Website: apple
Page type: cart
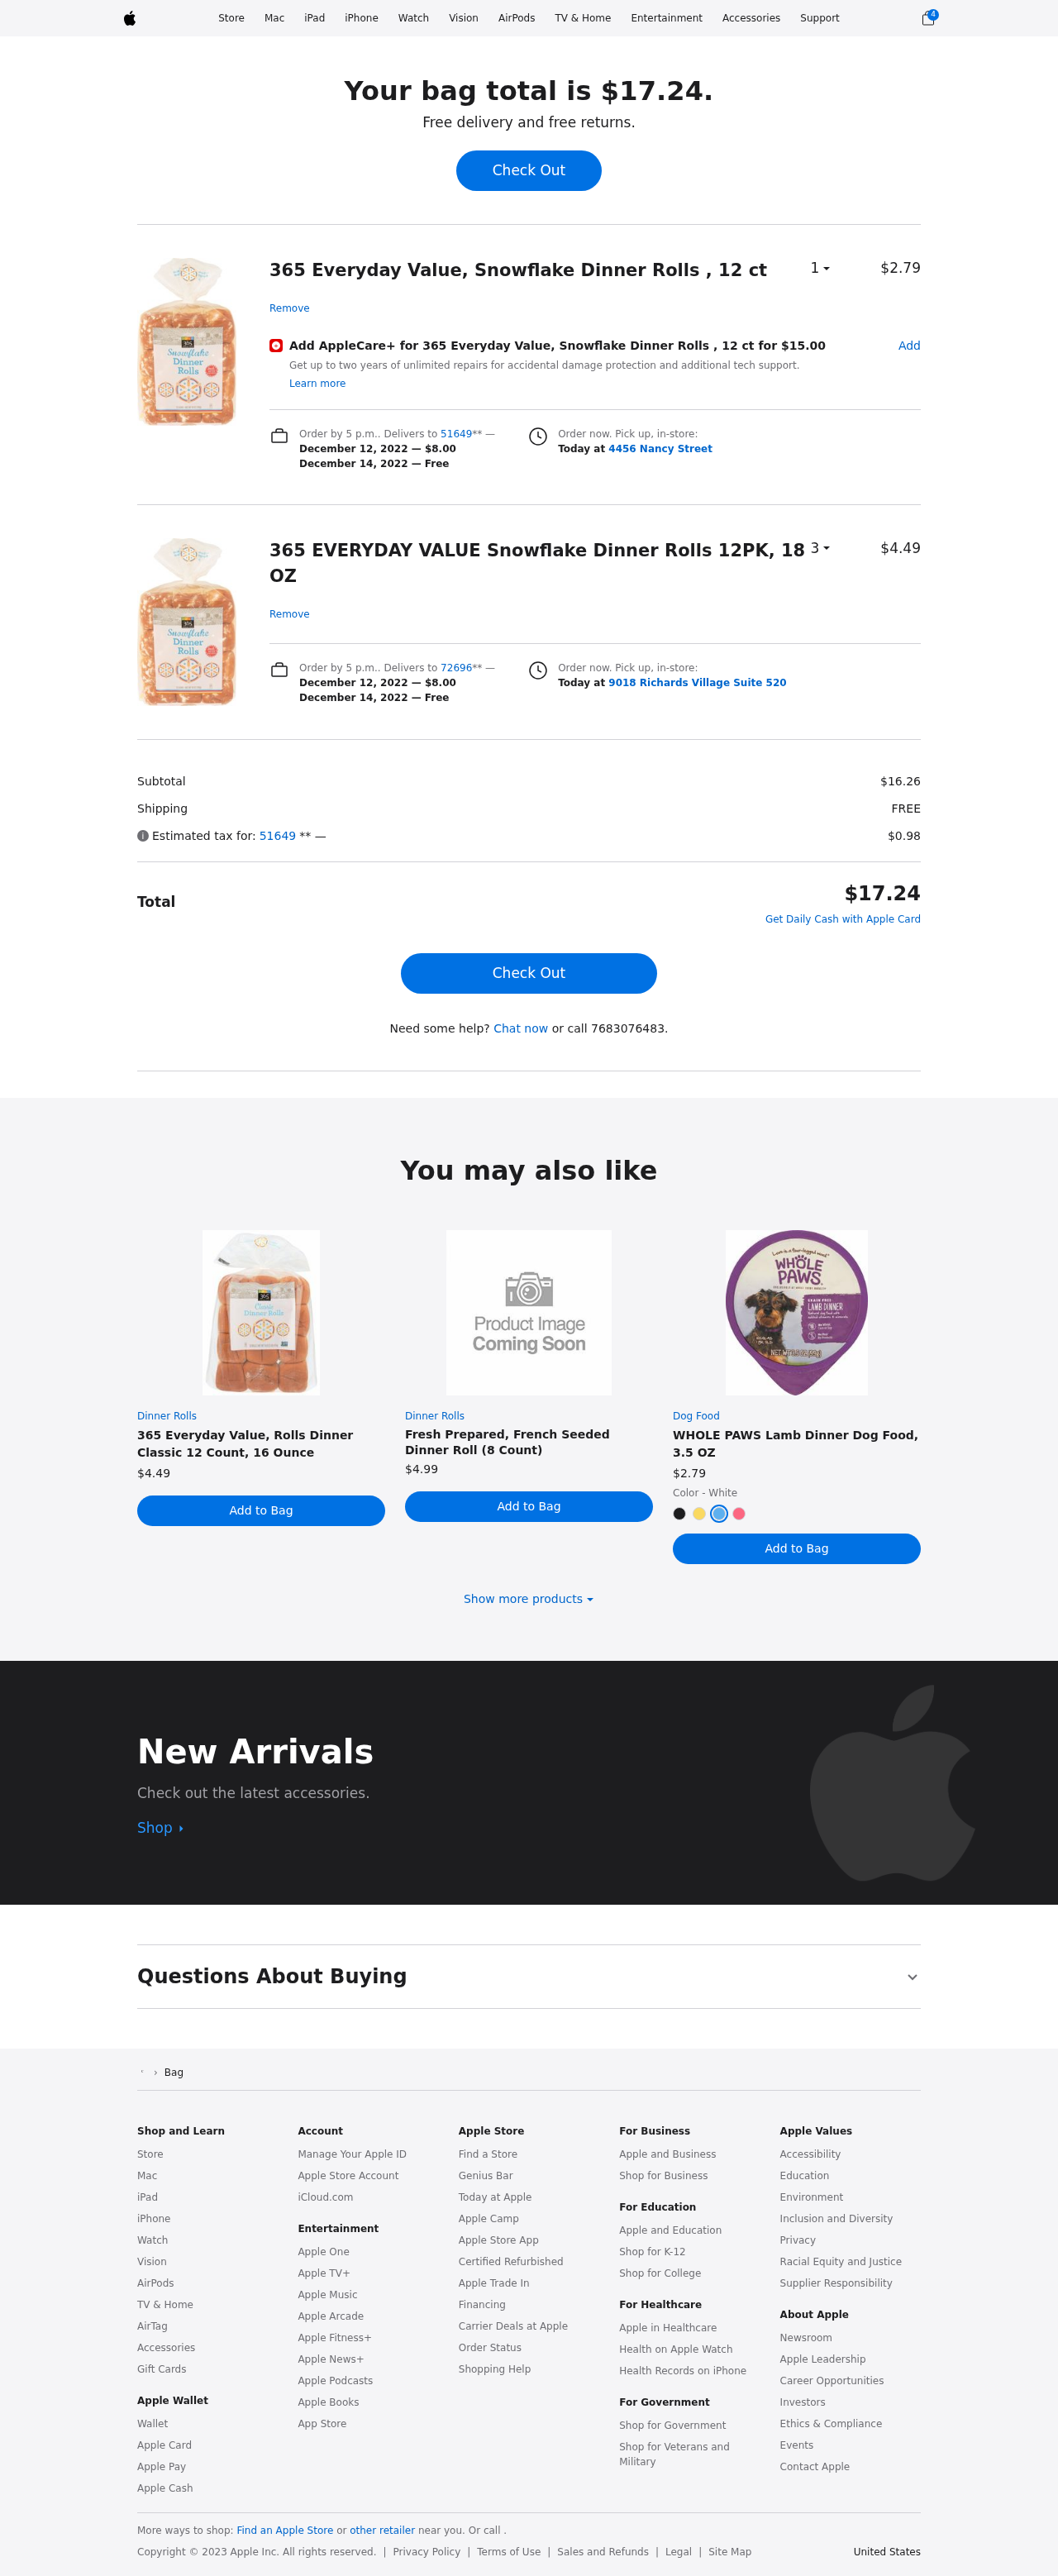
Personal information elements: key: PII_LOCATION1_STREET
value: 4456 Nancy Street
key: PII_LOCATION2_STREET
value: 9018 Richards Village Suite 520
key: PII_PHONE
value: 7683076483
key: PII_POSTCODE
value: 51649
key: PII_POSTCODE2
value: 72696
Product elements: key: PRODUCT1_NAME
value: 365 Everyday Value, Snowflake Dinner Rolls , 12 ct
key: PRODUCT1_PRICE
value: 2.79
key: PRODUCT1_QUANTITY
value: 1
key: PRODUCT2_NAME
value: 365 EVERYDAY VALUE Snowflake Dinner Rolls 12PK, 18 OZ
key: PRODUCT2_PRICE
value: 4.49
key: PRODUCT2_QUANTITY
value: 3
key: PRODUCT3_ITEM_CATEGORY
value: Dinner Rolls
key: PRODUCT3_NAME
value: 365 Everyday Value, Rolls Dinner Classic 12 Count, 16 Ounce
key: PRODUCT3_PRICE
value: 4.49
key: PRODUCT4_ITEM_CATEGORY
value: Dinner Rolls
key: PRODUCT4_NAME
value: Fresh Prepared, French Seeded Dinner Roll (8 Count)
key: PRODUCT4_PRICE
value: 4.99
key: PRODUCT5_ITEM_CATEGORY
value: Dog Food
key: PRODUCT5_NAME
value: WHOLE PAWS Lamb Dinner Dog Food, 3.5 OZ
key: PRODUCT5_PRICE
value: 2.79
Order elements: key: ORDER_NUM_ITEMS
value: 4
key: ORDER_TOTAL
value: $17.24
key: ORDER_SHIPPING_DATE
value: December 12, 2022
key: ORDER_SHIPPING_COST
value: $8.00
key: ORDER_DELIVERY_DATE
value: December 14, 2022
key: ORDER_SHIPPING_DATE2
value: December 12, 2022
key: ORDER_SHIPPING_COST2
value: $8.00
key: ORDER_DELIVERY_DATE2
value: December 14, 2022
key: ORDER_SUBTOTAL
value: $16.26
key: ORDER_SHIPPING_COST_SUMMARY
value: FREE
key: ORDER_TAX
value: $0.98
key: ORDER_TOTAL2
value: $17.24
Other elements: key: APPLECARE_PRICE
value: $15.00